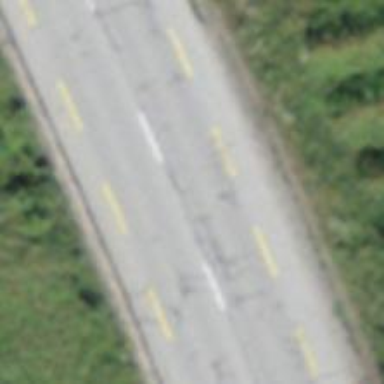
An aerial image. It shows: Secondary road with cycling lane on both sides. The surface of the road is asphalt.